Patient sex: M
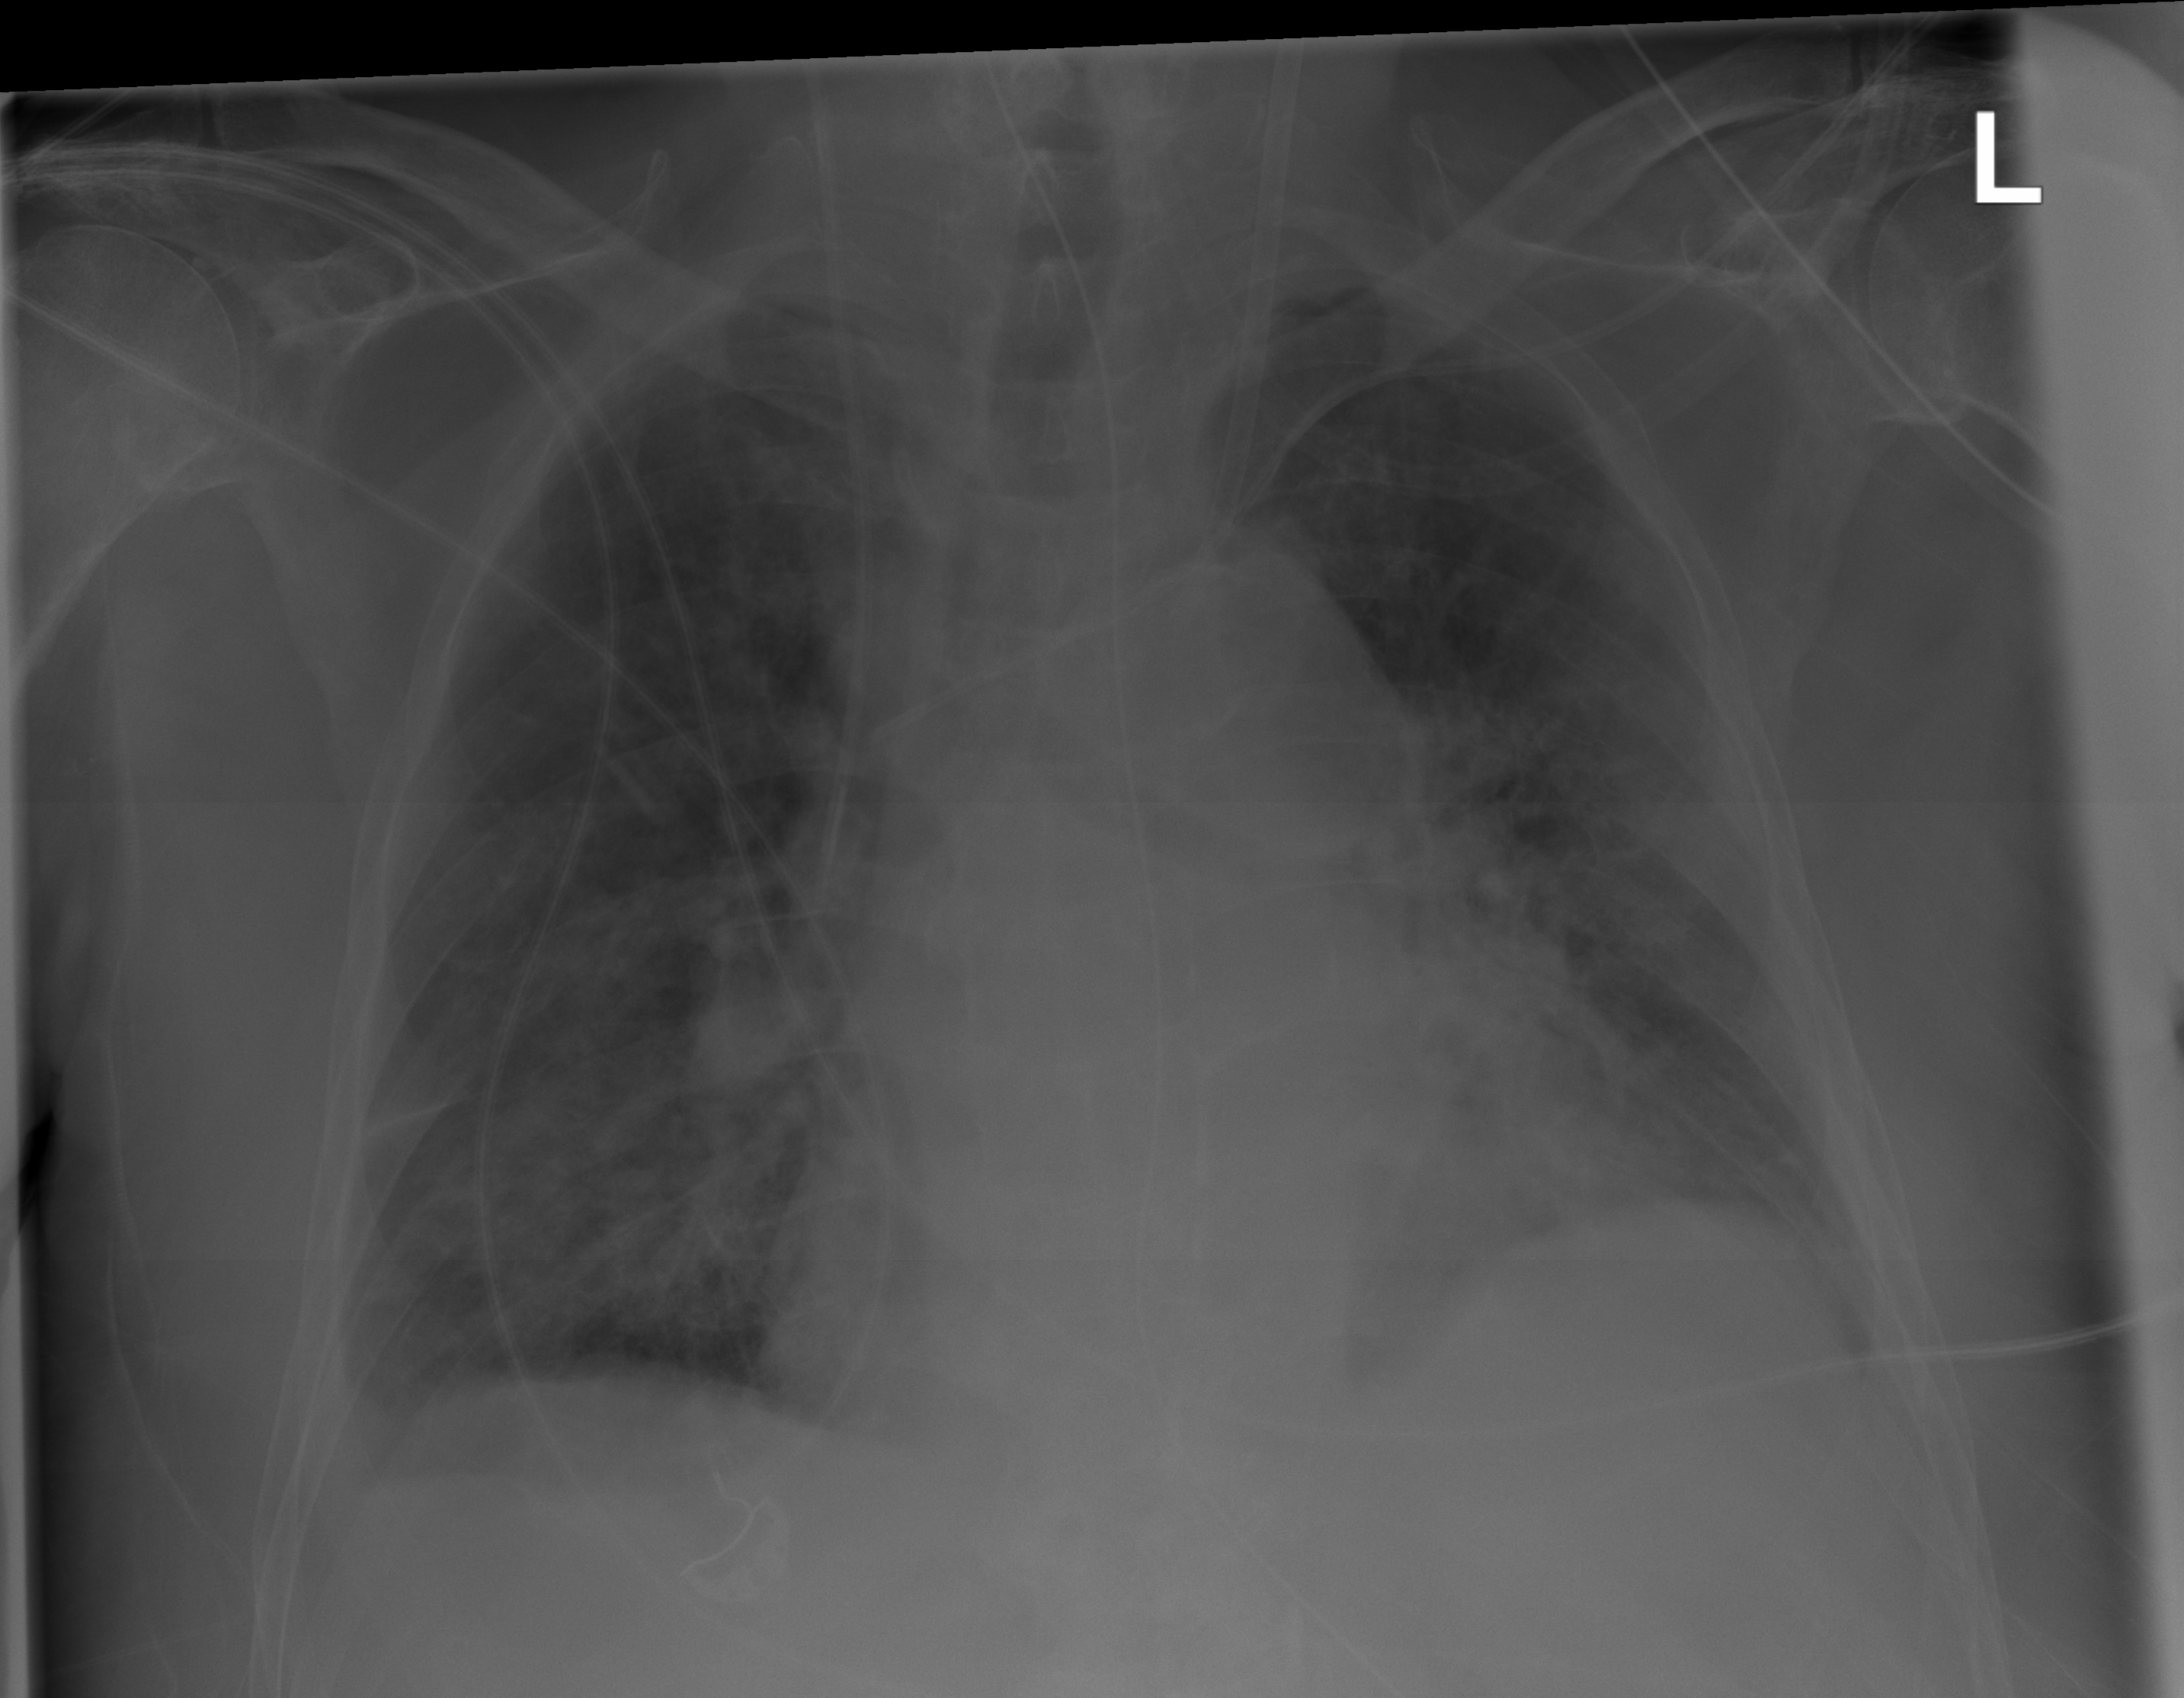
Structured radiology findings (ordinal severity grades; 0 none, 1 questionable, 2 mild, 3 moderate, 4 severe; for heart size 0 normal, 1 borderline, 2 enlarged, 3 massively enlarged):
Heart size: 2
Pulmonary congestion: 2
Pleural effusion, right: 2
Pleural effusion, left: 0
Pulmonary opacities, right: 2
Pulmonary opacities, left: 1
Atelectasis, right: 2
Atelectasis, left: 2